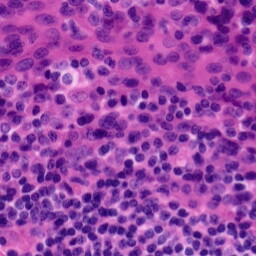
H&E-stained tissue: Tonsil